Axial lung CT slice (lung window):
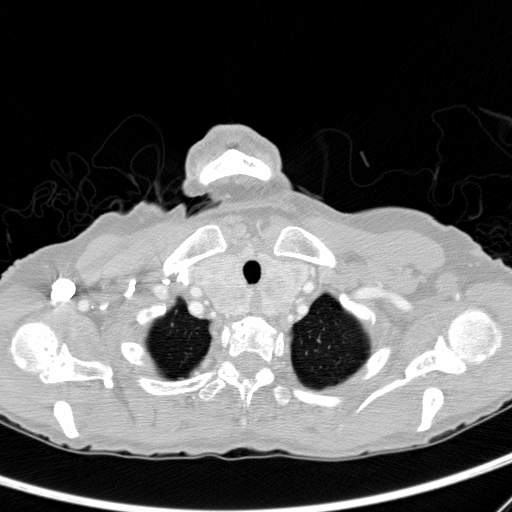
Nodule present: no